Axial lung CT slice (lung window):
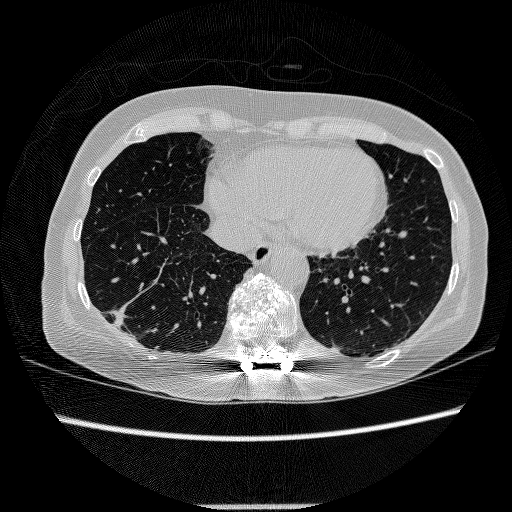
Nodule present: no